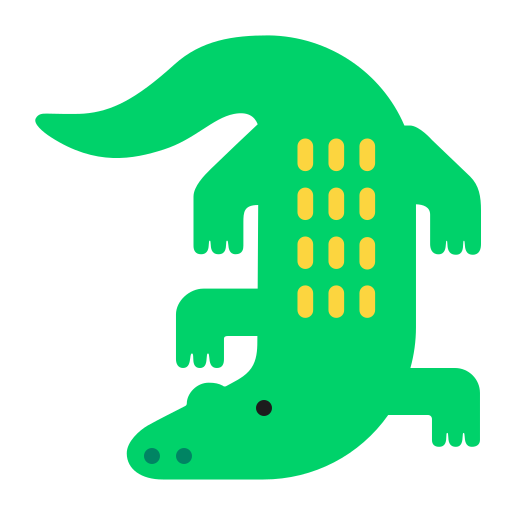
crocodile flat